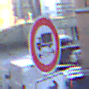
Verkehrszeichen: TatsaechlicheLaenge
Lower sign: RichtungsangabeDurchPfeile5
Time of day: SunriseSunset
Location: Outdoor (Urban)
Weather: Clear
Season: NotSpecified
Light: Natural